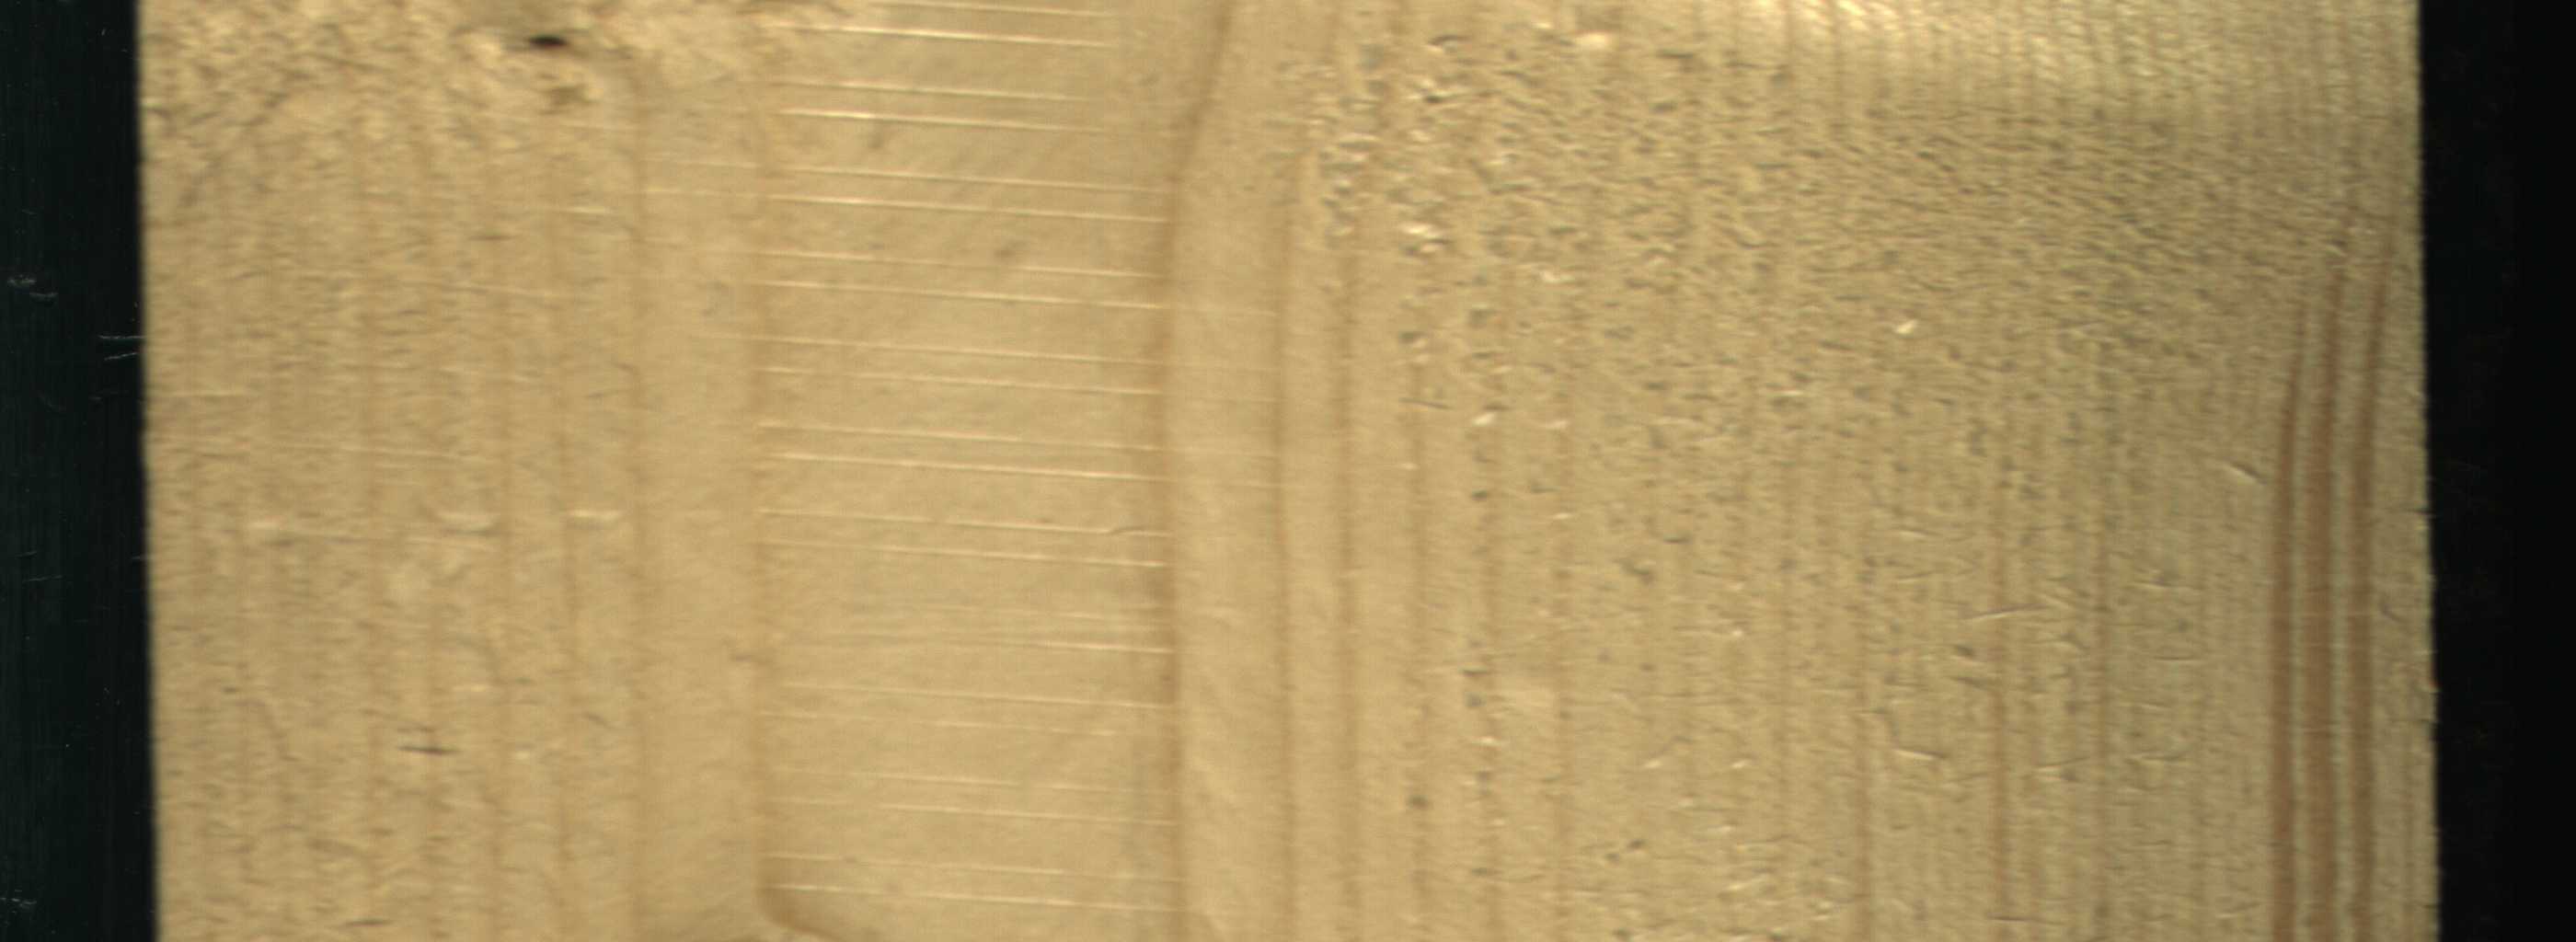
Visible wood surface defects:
Dead_Knot